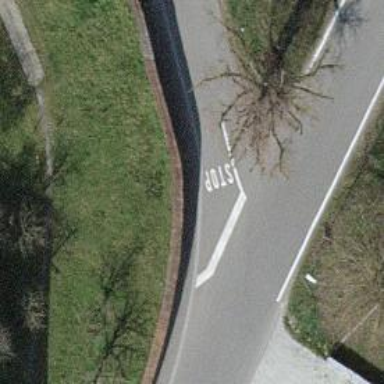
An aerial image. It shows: Road with stop sign.